Question: I'm trying to figure out how to control the legend that is created by the group parameter in the first ggplot line. I like using group because it makes the confidence bands much smoother with geom_ribbon later on. If I just use colour=tx.f, the confidence bands look very weird and are either jagged or have an oitline. The only problem with using the group=tx.f option is that it creates another legend that I can't seem to get rid of or edit. Any leads on how to edit this legend?? I've tried a ton of things but I can't seem to edit that legend or remove it from my plot.
'''
stai_plot<-ggplot(aes(x = cwk, y = estimate__, group=tx.f, colour=tx.f,
linetype=tx.f), data = plt_dat_stai) +
geom_point(aes(y = stai), data = subj_marginals_stai,
position = position_dodge(width=0.2),
alpha = 0.4) +
geom_line(aes(cwk,estimate__),size=1)+
geom_ribbon(aes(ymin=lower__,ymax=upper__), alpha=.1, colour=NA)+
scale_y_continuous(name = "STAI", limits = c(30,75))+
theme_minimal()+
labs(color='Treatment
Type', group="Treatment Type") +
scale_x_continuous(name="Treatment Week", breaks=c(-3,0,3), labels=c("Week 1", "Week 3", "Week 6"))+
scale_color_manual(labels = c("Waitlist", "Integrative"),values=c("black", "blue"))
stai_plot
'''
The result I get is below:

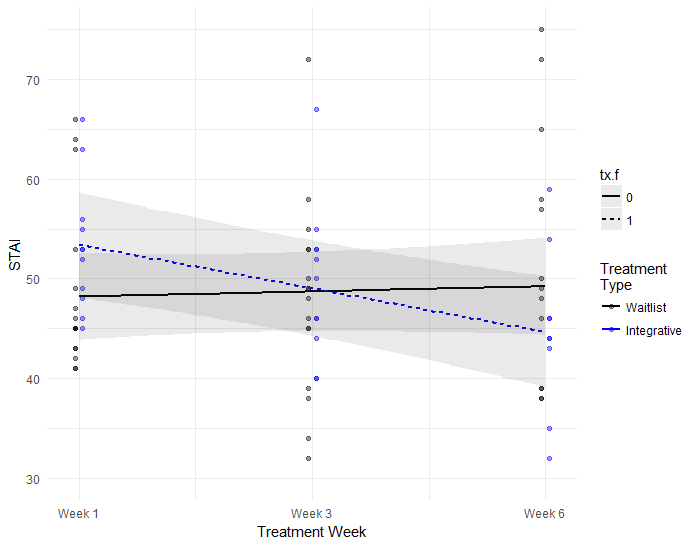
Answer: If I understand correctly, you want to remove the linetype legend. If you want to remove a single legend, you can specify this with guide(). In your case, adding this to the end of your plot code should solve it.
'''
+guides(linetype = FALSE)
'''